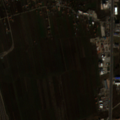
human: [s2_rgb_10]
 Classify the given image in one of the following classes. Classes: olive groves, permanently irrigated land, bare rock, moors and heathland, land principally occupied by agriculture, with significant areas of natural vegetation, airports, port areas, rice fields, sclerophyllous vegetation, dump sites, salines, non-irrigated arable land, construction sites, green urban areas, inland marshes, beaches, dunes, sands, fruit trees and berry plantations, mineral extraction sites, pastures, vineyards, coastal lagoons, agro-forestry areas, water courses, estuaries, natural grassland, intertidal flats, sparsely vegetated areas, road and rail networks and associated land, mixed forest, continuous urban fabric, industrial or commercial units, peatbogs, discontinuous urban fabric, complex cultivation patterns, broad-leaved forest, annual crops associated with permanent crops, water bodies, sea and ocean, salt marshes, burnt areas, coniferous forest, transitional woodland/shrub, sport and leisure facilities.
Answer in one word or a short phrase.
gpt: discontinuous urban fabric, industrial or commercial units, non-irrigated arable land